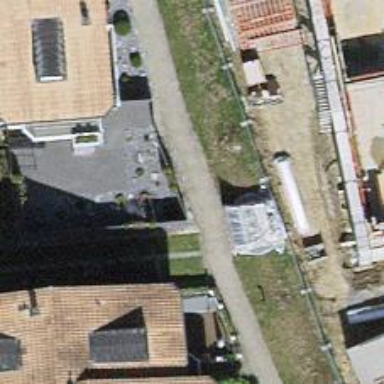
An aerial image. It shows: Paved footway.